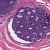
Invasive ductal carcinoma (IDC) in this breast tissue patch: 0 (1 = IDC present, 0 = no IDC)